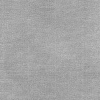
Atmospheric dust classification: dusty